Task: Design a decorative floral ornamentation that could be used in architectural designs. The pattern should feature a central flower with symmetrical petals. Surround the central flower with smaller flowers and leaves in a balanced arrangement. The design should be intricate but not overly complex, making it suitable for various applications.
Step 1364:
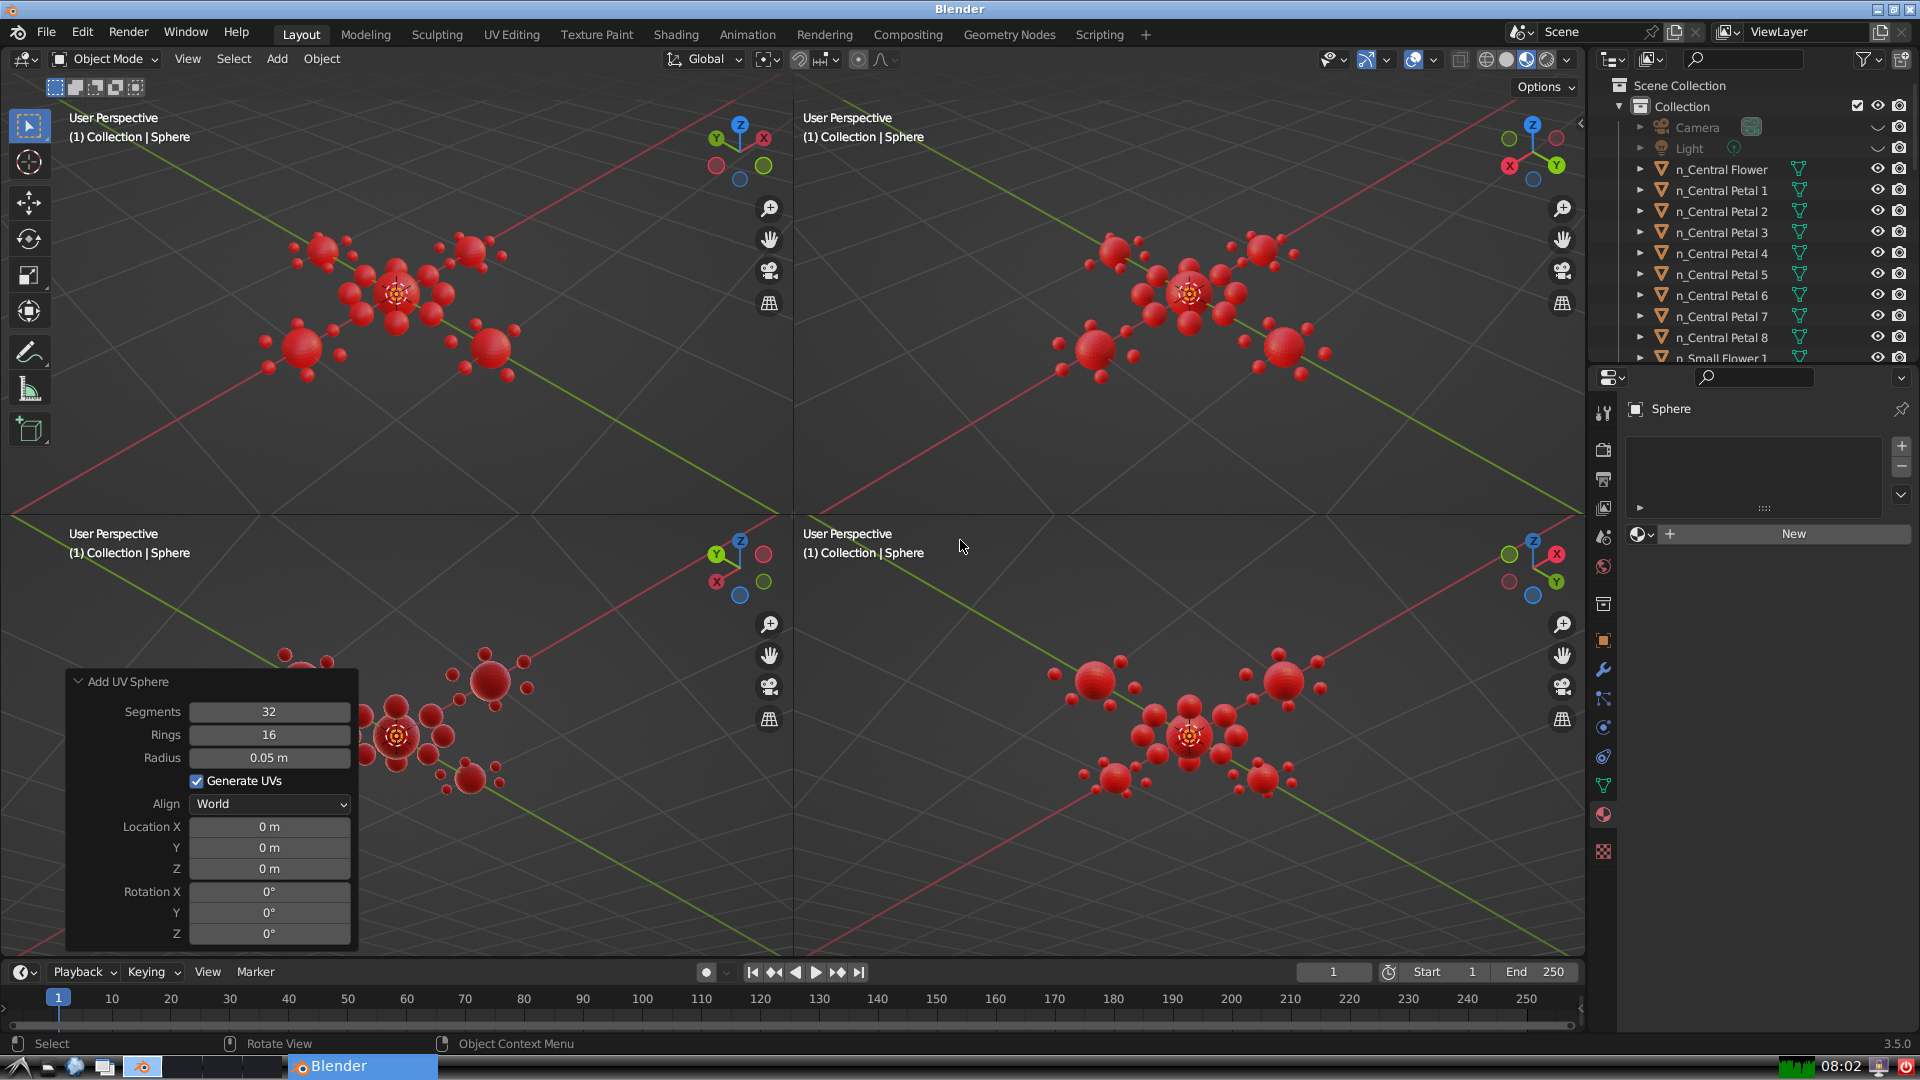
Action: {"key_press": ['Ctrl, Home']}